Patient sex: M
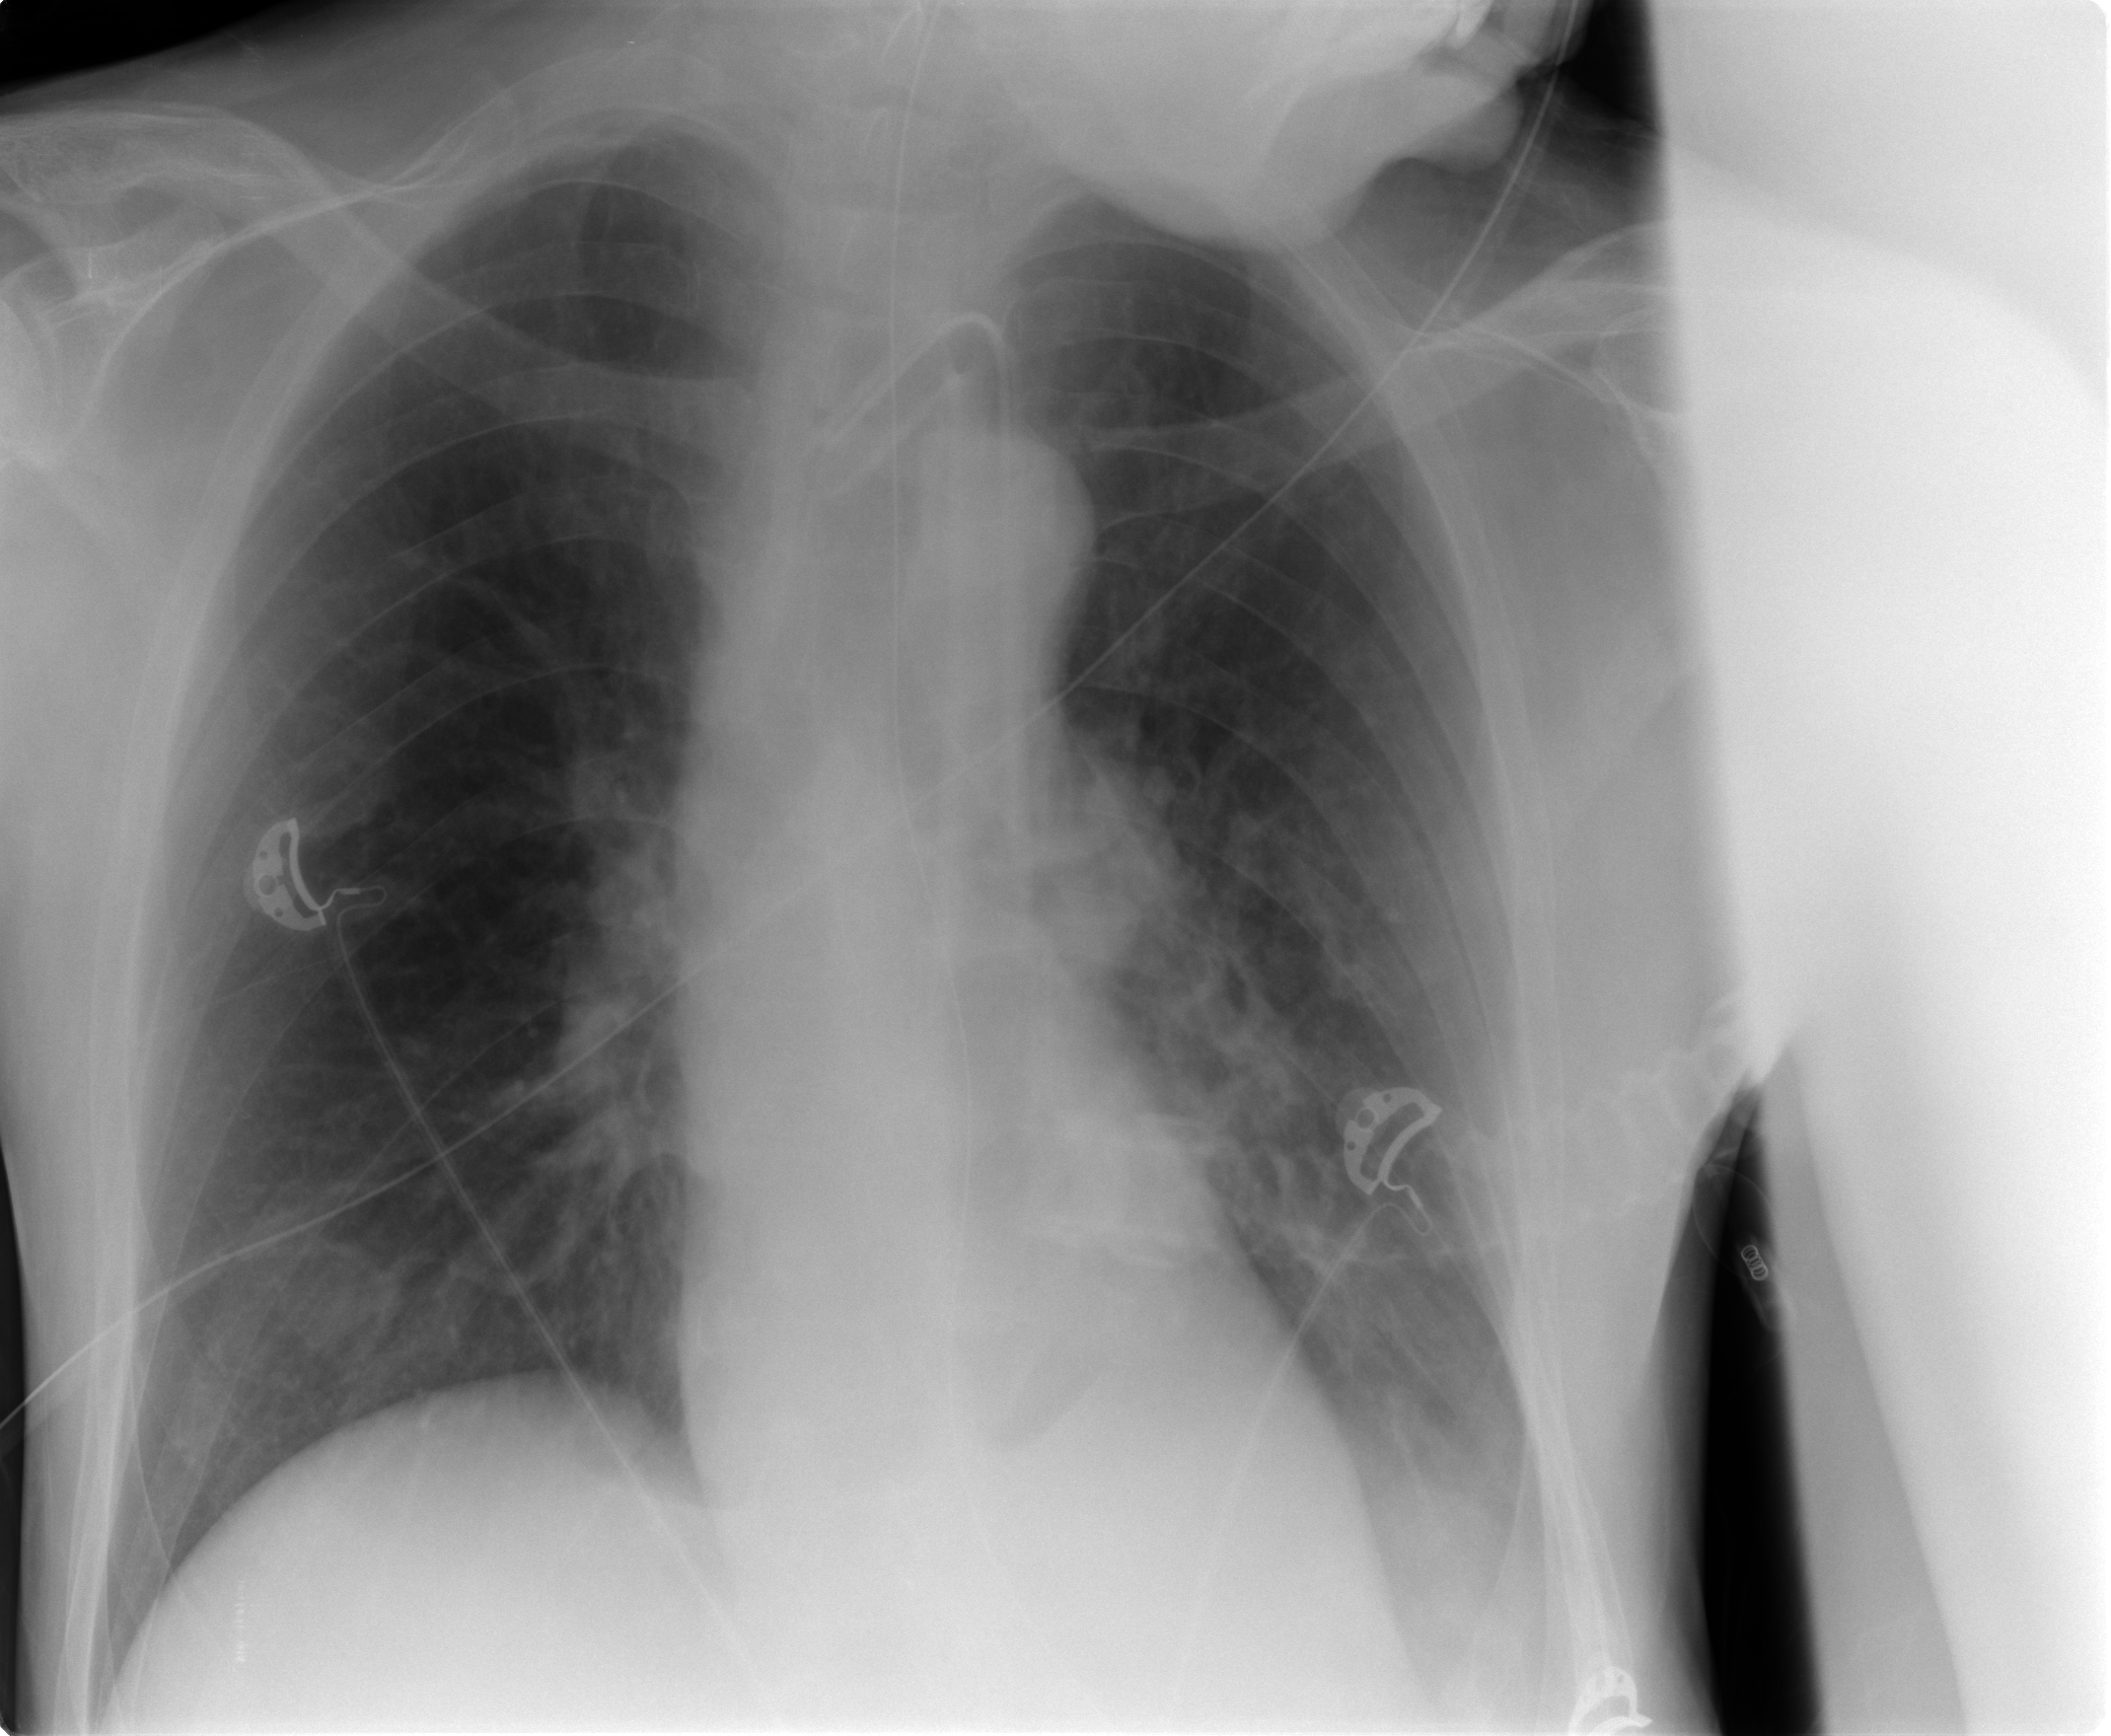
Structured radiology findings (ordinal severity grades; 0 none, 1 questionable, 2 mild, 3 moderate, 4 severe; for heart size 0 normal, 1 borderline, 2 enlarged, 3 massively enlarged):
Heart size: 0
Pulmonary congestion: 0
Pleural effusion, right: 0
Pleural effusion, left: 0
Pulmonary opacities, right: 0
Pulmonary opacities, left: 2
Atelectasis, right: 0
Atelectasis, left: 0